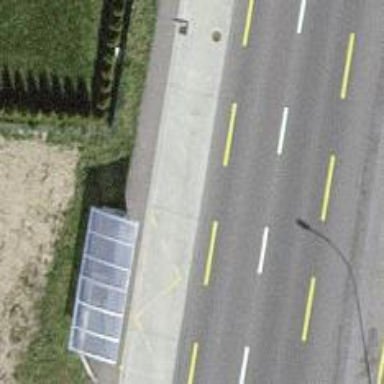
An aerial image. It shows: Bus stop with platform for public transport.